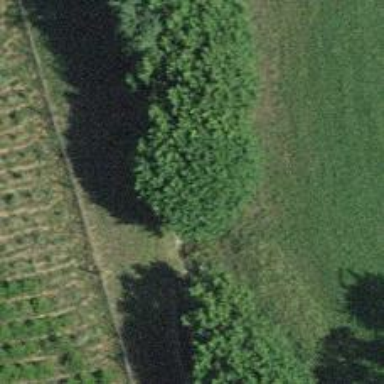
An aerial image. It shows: Hedge barrier.